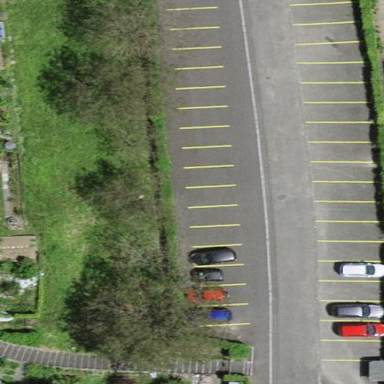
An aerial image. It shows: Parking available on the street side.